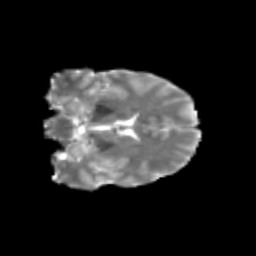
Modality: T2w
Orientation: coronal
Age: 32
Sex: male
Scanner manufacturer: siemens
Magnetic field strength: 3 T
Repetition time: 1.8 s
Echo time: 0.07 s